Question: I want to make a custom color box, that can either contain one or two colors (see image as example)

I have heard about the onDraw method, but never worked with it, and i don't know how to make it from the activity.. .
-Thanks
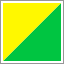
Answer: I found a solution, here's what i ended up with. Takes a ArrayList of Colors as parameter, and if the arraylist have more than one color it draws two triangles with each color. If not it makes a square with the first color
'''
public class ColorBox extends View {
Paint paint = new Paint();
String color1;
String color2;
public ColorBox(Context context, ArrayList<String> colors) {
super(context);
if(colors.size() == 1){
color1 = colors.get(0);
}
else{
color1 = colors.get(0);
color2 = colors.get(1);
}
}
@Override
public void onDraw(Canvas canvas) {
Point topLeft = new Point(7, 7);
Point topRight = new Point(7, 62);
Point bottomLeft = new Point(62, 7);
Point bottomRight = new Point(62, 62);
//This draw a thin line around the border, with line width 1
paint.setColor(Color.BLACK);
paint.setStyle(Paint.Style.STROKE);
paint.setStrokeWidth(1f);
canvas.drawRect(5, 5, 65, 65, paint);
paint.setColor(Color.parseColor(color1));
paint.setStrokeWidth(1);
paint.setStyle(Paint.Style.FILL);
if(color2 != null && !color2.isEmpty()) //Two Colors
{
//Draw Top Left Color
Path path1 = new Path();
path1.setFillType(Path.FillType.EVEN_ODD);
path1.moveTo(topLeft.x, topLeft.x);
path1.lineTo(topRight.x, topRight.y);
path1.lineTo(bottomLeft.x, bottomLeft.y);
path1.lineTo(topLeft.x, topLeft.y);
path1.close();
canvas.drawPath(path1, paint);
//Draw Bottom Right Color
paint.setColor(Color.parseColor(color2));
Path path2 = new Path();
path2.setFillType(Path.FillType.EVEN_ODD);
path2.moveTo(topRight.x, topRight.y);
path2.lineTo(bottomLeft.x, bottomLeft.y);
path2.lineTo(bottomRight.x, bottomRight.y);
path2.lineTo(topRight.x, topRight.y);
path2.close();
canvas.drawPath(path2, paint);
}
else {
canvas.drawRect(topLeft.x, topLeft.y, bottomRight.x, bottomRight.y, paint);
}
}
'''